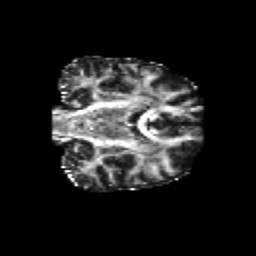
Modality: FA
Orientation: coronal
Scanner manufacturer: siemens
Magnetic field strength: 3 T
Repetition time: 6.8 s
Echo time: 0.093 s